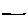
Label: line